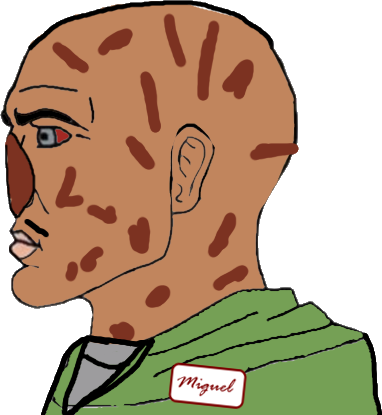
Label: 4_Yes_Chad